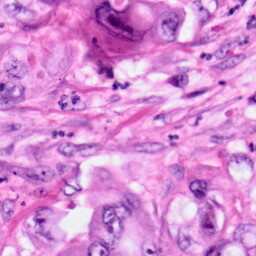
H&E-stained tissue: Pancreatic